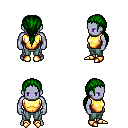
a pixel art fantasy rpg character, male body template, dark elf, purple skin, gold chest armor, teal pants, green ponytail hairstyle, gold boots, four views (front, back, left, right), 2x2 character sprite sheet, small pixel art, hard edges, no anti-aliasing